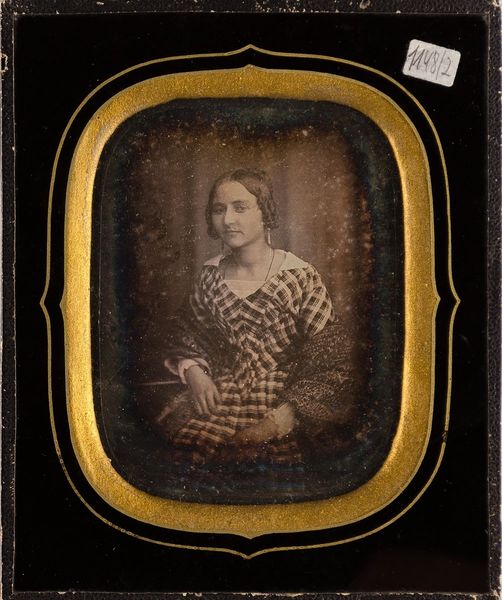
Titel: Luise Maria Elisabeth Jacob, Tochter des Gastwirts Louis Jacob II. von der Elbchaussee (geb.1825)
Standort: Hamburg
Institution: Museum für Kunst und Gewerbe Hamburg
Schlagwörter: frau, portrait, figur, foto, fotografie, photographie, photo, lichtbild, daguerreotypie, bildwerke, angewandte und bildende kunst, hessische systematik, porträt, porträtfotografie, porträtphotographie, hüftbild